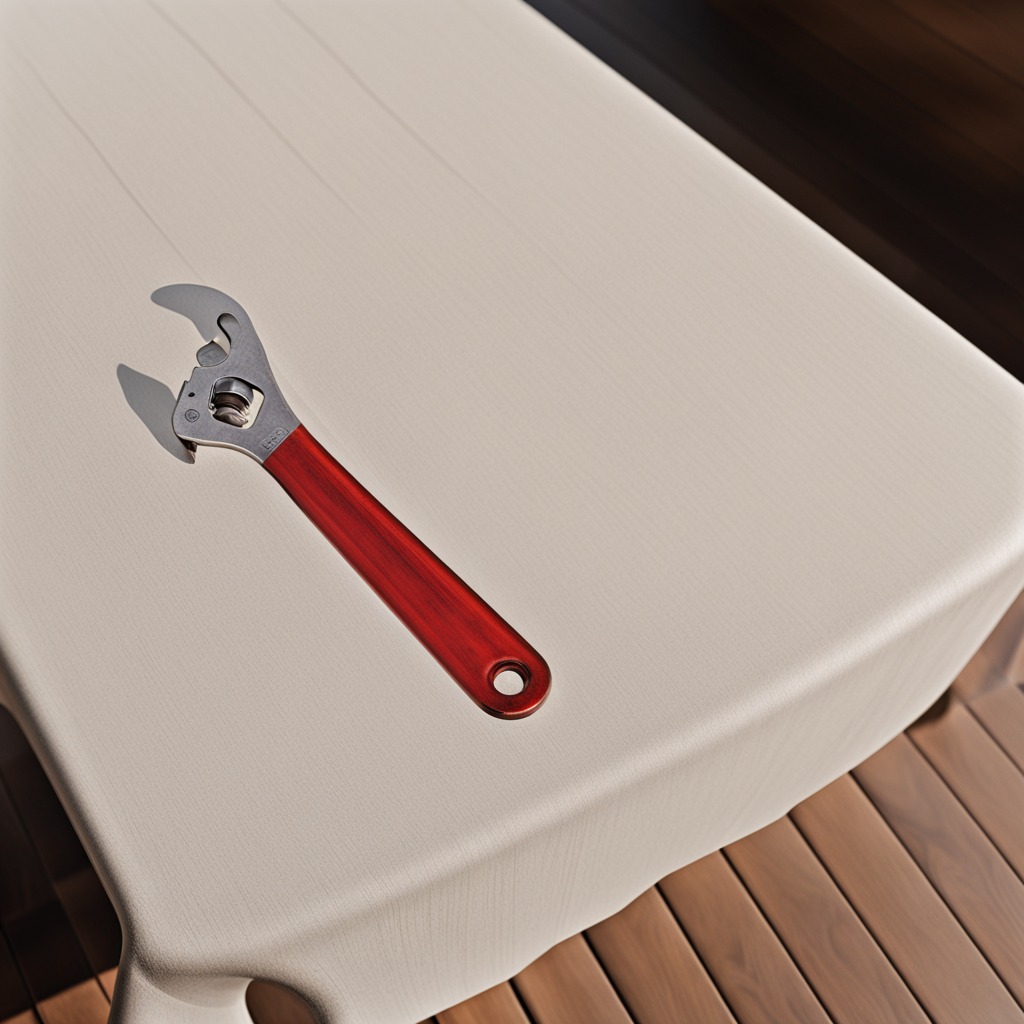
A wrench lying on a wooden table in an outdoor workshop during daytime bright natural light soft shadows worn but beneath the cloth